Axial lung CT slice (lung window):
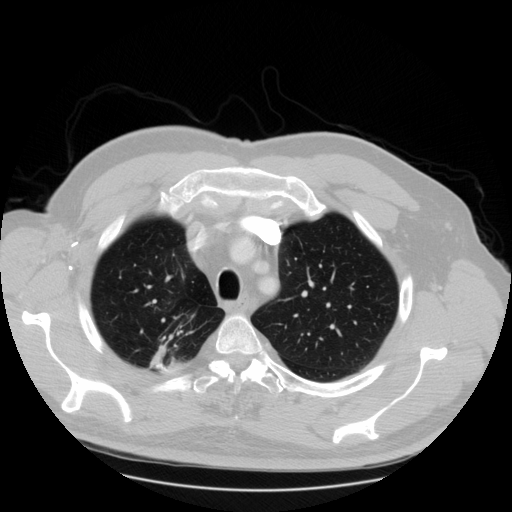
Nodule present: no